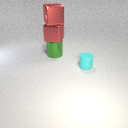
large green metal cylinder behind small cyan rubber cylinder